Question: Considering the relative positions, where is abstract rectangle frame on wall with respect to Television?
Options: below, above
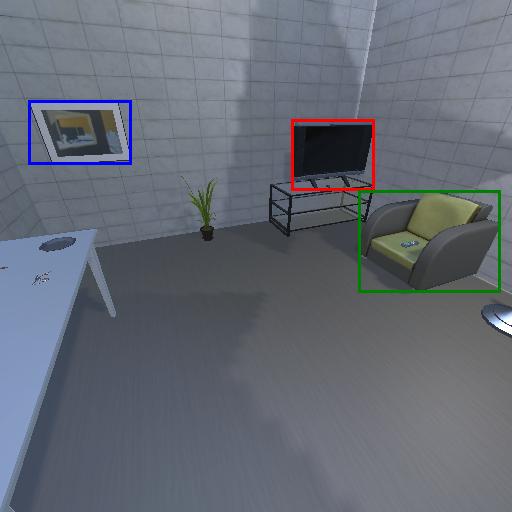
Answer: below